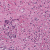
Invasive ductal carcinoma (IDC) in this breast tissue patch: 1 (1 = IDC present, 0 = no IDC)